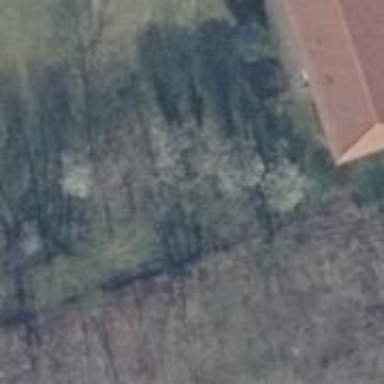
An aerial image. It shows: Single tag "natural: tree."